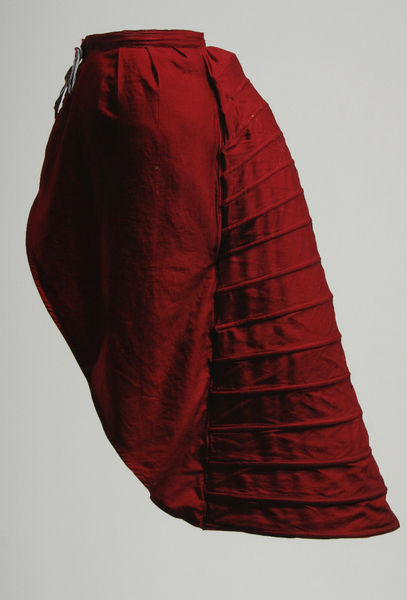
Titel: Turnüre
Standort: Kyoto (Japan)
Institution: Kyoto Costume Institute
Schlagwörter: schatten, umhang, weiß, ausschnitt, frau, kleid, licht, schwarz, dame, gürtel, rot, mode, rock, schleife, hemd, hose, jacke, band, falten, hosenbund, kleidung, lang, gewand, kostüm, schnur, stoff, saum, seide, schleppe, taille, japan, modell, bogen, modern, material, steg, falte, detail, dunkelrot, seitenansicht, streifen, gestell, glatt, naht, satin, foto, fotografie, photographie, bögen, schimmer, gestänge, unterrock, ringe, form, schnitt, stich, festlich, kurz, photo, biedermeier, farbfoto, faltenrock, hüfte, gebunden, schnurr, reif, binder, museum, gerafft, textil, cape, design, ausstellungsstück, baumwolle, taft, krinoline, reifrock, purpur, bund, schlitz, turnüre, karmin, schnürung, asymmetrisch, nähte, biesen, beinkleid, fashion, damenmode, kyoto, kleidungsstück, frauenmode, textilie, blutrot, bundfalten, hosenrock, assymetrisch, überrock, paspellierung, tournüre, tournure, näherei, fischbein, krioline, einnäher, mod', rocl, freigestellt